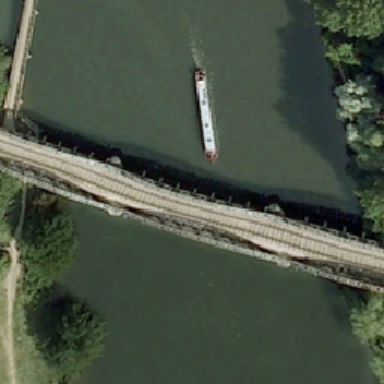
On one side of the bridge were yachts and the bridge was crowded with train tracks .